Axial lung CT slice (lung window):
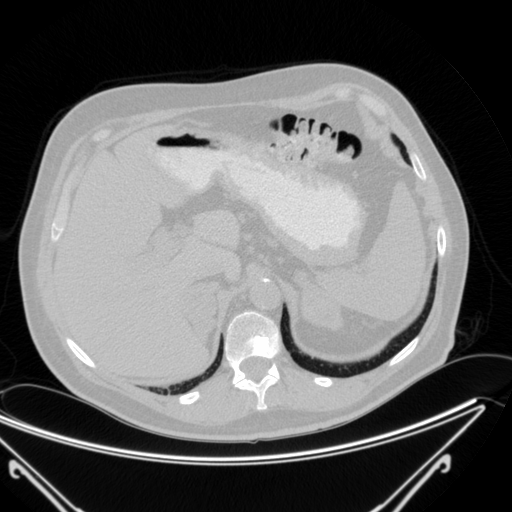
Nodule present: no